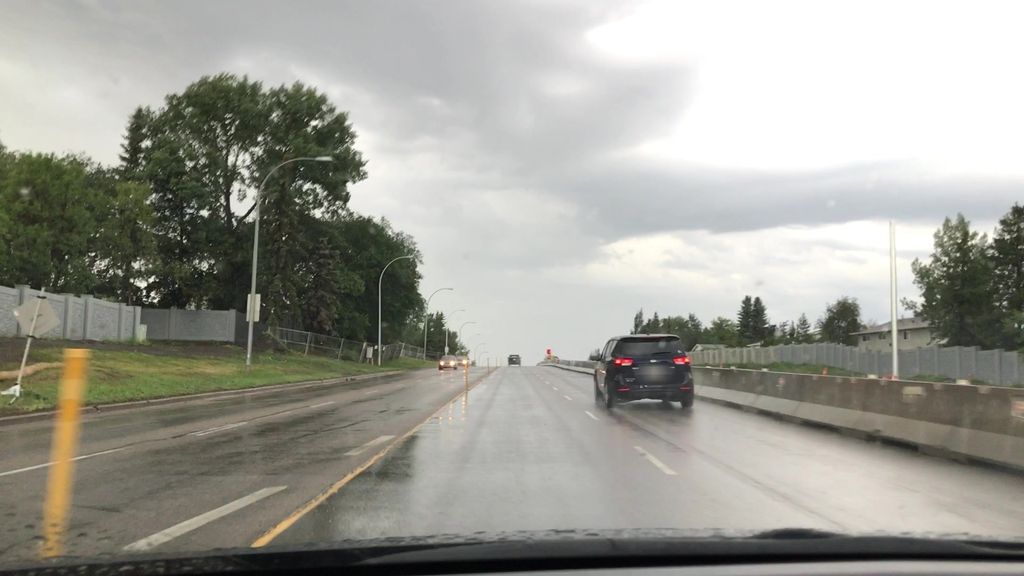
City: edmonton